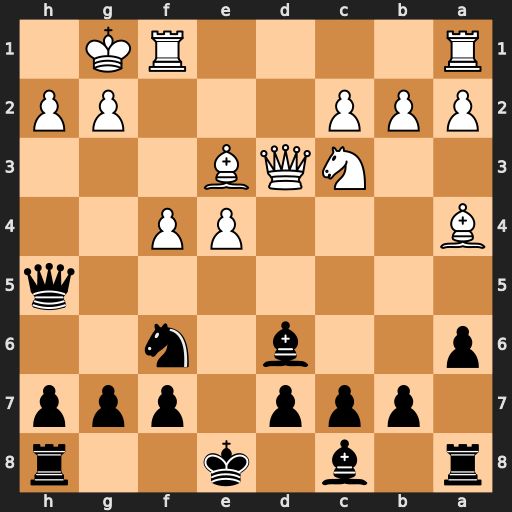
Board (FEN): r1b1k2r/1ppp1ppp/p2b1n2/7q/B3PP2/2NQB3/PPP3PP/R4RK1
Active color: b
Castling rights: kq
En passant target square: -
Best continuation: Ng4 h3 Nxe3